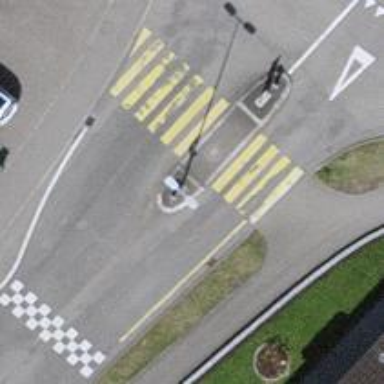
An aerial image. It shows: Uncontrolled zebra crossing with zebra markings.